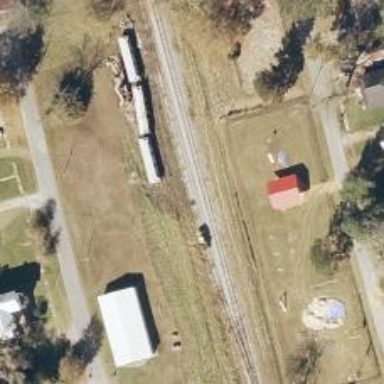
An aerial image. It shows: Rail spur service.